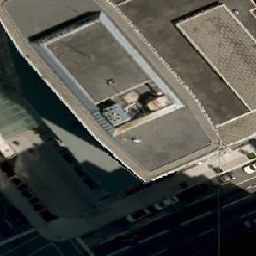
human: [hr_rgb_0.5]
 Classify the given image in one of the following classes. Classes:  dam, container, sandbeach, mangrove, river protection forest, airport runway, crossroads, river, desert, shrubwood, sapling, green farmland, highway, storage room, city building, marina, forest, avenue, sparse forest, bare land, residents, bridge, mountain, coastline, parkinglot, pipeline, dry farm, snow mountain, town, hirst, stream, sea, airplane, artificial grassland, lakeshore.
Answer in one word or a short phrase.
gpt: city building